Field crop: tomato
Growth stage: 1
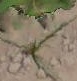
Species: cyperus